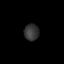
Tissue: lung
Cell type: Epithelial cells
Senescence score: 0.2127
Nuclear area (px): 245
Mean DAPI intensity: 52.784